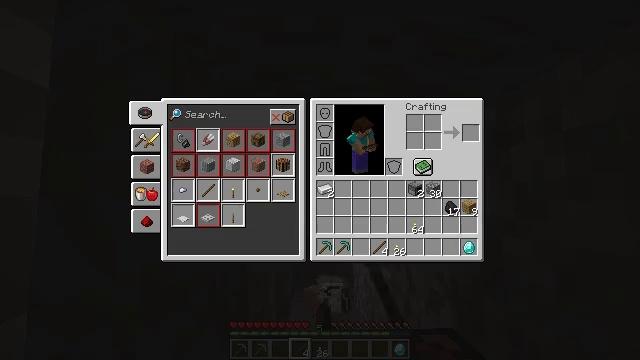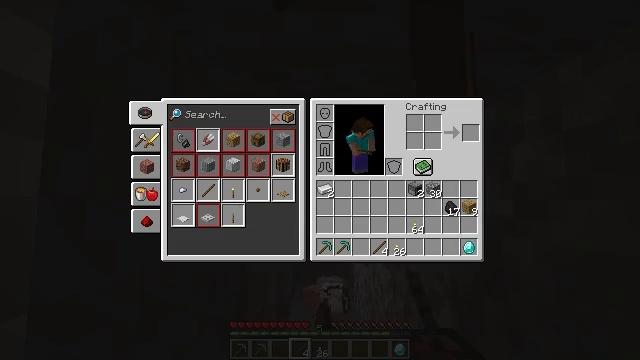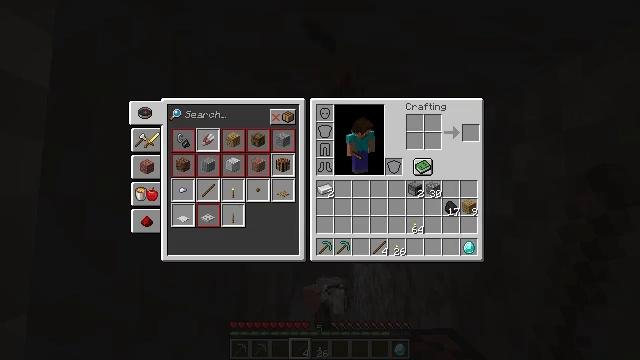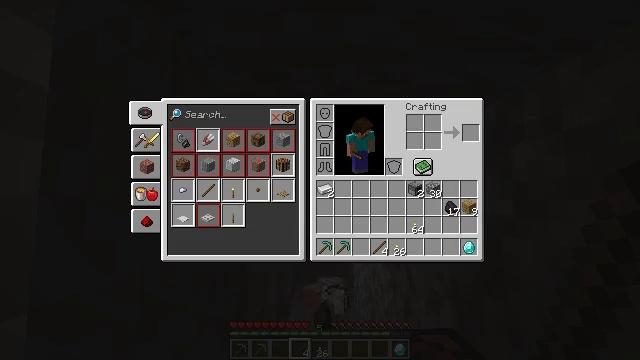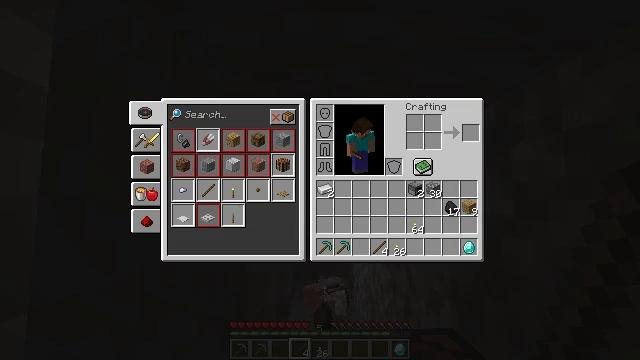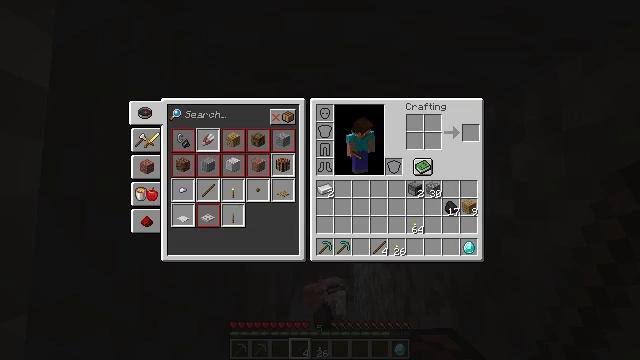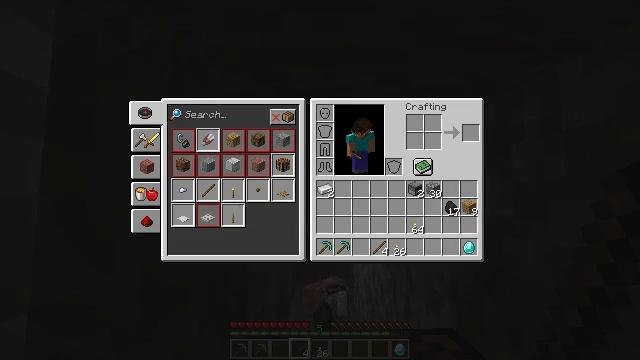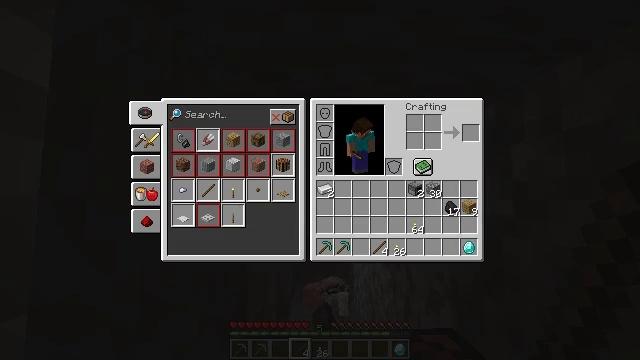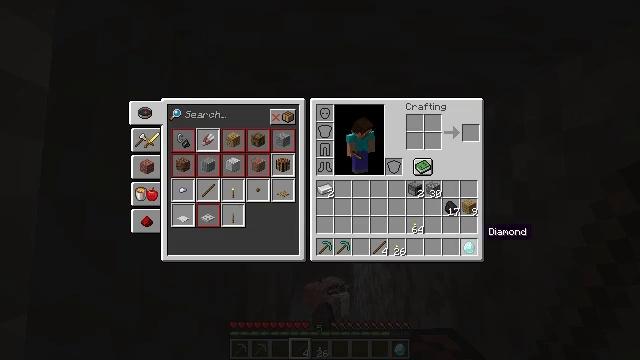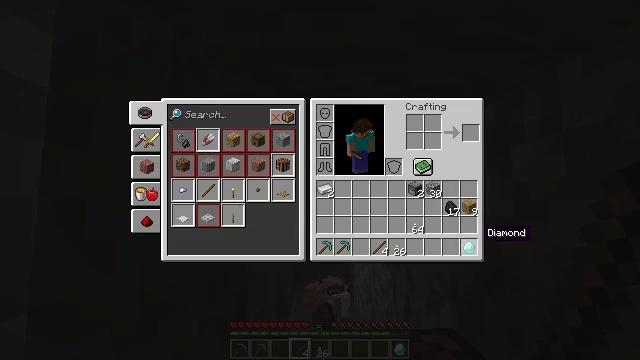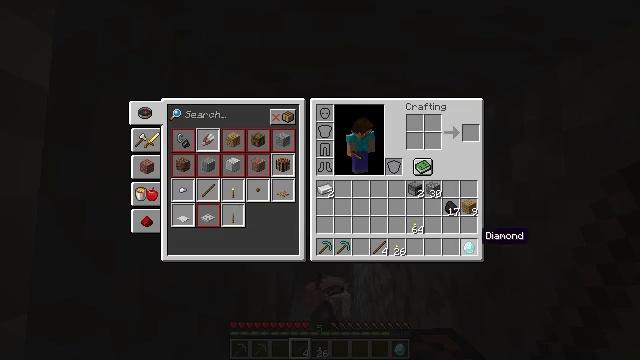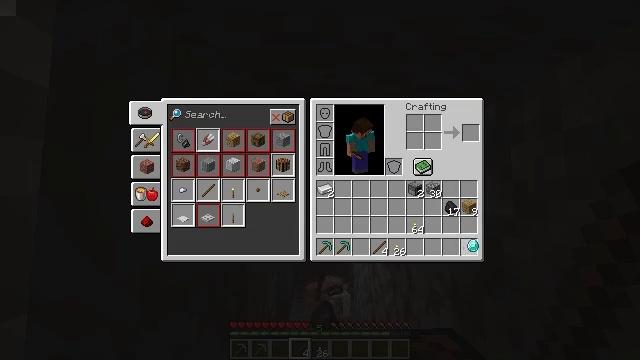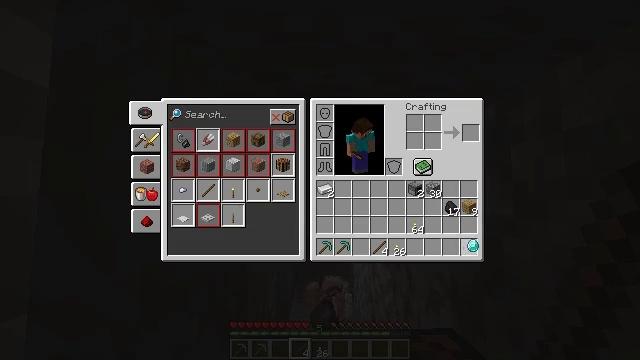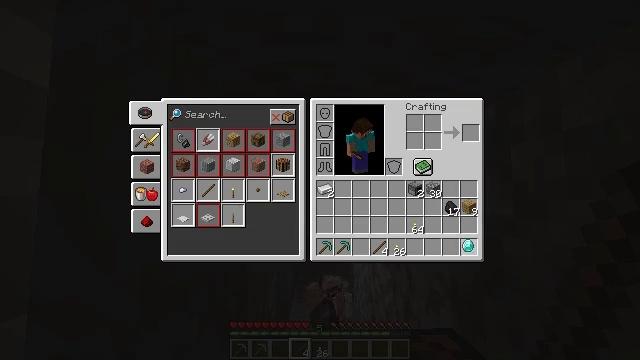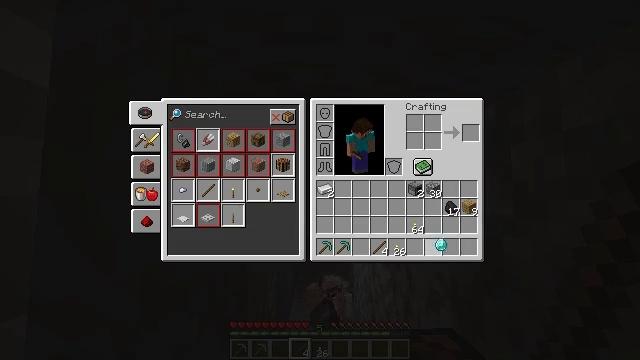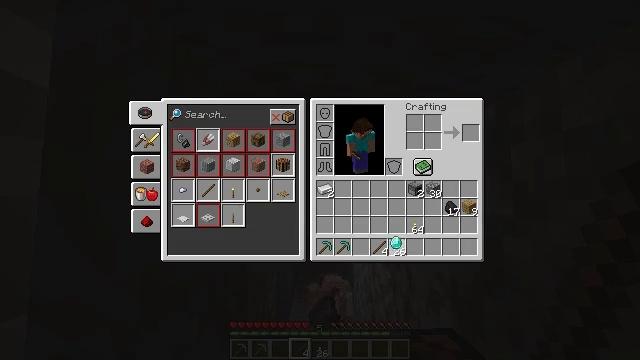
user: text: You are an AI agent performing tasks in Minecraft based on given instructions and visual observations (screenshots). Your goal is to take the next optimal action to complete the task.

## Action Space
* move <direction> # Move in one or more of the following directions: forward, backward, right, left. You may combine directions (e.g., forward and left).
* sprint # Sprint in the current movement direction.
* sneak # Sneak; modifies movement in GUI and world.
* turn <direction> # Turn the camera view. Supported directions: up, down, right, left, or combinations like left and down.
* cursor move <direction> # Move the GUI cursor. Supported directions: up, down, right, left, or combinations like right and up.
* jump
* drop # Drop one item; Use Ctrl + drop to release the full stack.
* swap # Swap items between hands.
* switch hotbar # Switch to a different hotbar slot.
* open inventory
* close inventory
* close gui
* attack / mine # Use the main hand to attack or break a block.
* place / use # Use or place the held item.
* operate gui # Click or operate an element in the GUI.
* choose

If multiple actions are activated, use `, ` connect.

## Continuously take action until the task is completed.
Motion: motion action
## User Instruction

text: Get the crafting table into the inventory.
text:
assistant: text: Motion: open gui
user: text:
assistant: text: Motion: no_op
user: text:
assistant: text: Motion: no_op
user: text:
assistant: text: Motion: no_op
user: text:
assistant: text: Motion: operate gui
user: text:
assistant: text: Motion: operate gui
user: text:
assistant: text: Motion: operate gui
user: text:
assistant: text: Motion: no_op
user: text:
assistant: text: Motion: no_op
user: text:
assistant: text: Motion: no_op
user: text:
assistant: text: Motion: operate gui
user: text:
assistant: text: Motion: operate gui
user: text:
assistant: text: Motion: operate gui
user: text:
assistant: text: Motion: cursor move left
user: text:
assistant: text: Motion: cursor move left
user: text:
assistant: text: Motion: cursor move left
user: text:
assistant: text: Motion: cursor move left
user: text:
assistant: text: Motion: no_op
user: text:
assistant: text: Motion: no_op
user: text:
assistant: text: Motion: no_op
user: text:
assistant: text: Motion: operate gui
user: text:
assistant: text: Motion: operate gui
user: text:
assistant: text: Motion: operate gui
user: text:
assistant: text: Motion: no_op
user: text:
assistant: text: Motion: no_op
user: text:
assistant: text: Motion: cursor move right
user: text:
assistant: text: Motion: cursor move right
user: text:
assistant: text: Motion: cursor move right
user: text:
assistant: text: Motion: cursor move right
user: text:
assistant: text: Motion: no_op